Field crop: maize
Growth stage: 1
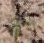
Species: atriplex